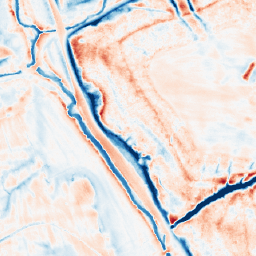
Category: trend_removal
Decomposition family: local_polynomial
Decomposition parameters: window_size: 21
degree: 2
Upsampling method: area
Upsampling parameters: scale: 2
Upsampling scale: 2